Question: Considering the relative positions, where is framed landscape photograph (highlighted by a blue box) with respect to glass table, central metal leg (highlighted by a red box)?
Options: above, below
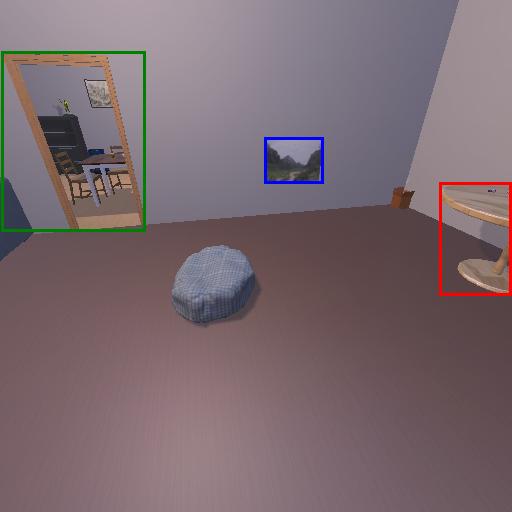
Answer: above